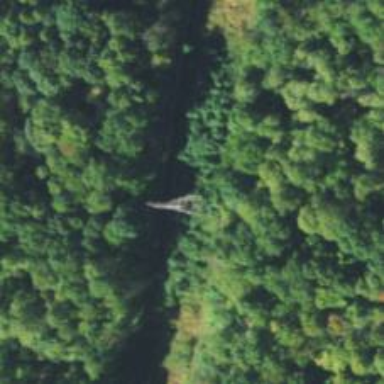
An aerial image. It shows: Lattice structure tower.